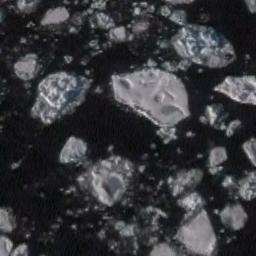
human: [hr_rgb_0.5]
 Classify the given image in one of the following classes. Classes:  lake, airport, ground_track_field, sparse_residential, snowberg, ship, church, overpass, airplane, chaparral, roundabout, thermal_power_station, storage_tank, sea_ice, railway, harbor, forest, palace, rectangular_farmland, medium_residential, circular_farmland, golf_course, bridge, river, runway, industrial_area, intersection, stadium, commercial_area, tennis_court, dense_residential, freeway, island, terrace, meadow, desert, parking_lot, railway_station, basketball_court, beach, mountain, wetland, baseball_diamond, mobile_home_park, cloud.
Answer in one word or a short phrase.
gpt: sea_ice